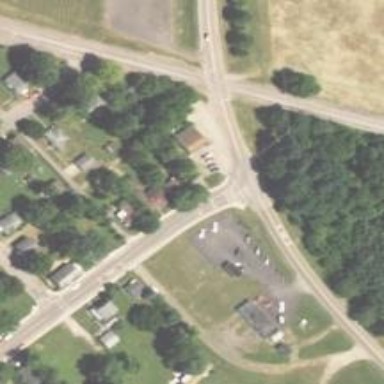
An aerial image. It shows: Crossing road.